Field crop: maize
Growth stage: 2
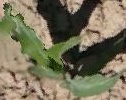
Species: maize